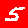
Digit: 5